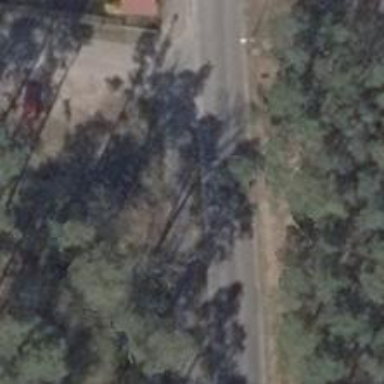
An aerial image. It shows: Emergency access point on the road.